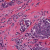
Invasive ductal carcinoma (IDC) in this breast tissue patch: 1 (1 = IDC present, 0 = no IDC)